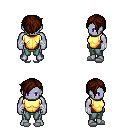
a pixel art fantasy rpg character, male body template, dark elf, purple skin, gold chest armor, teal pants, brown pixie cut hairstyle, white cloth bandages, white slippers, four views (front, back, left, right), 2x2 character sprite sheet, small pixel art, hard edges, no anti-aliasing